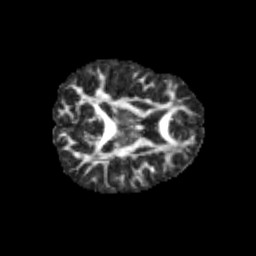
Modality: FA
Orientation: axial
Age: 13
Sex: female
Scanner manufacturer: siemens
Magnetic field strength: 3 T
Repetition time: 3.8 s
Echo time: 0.07 s